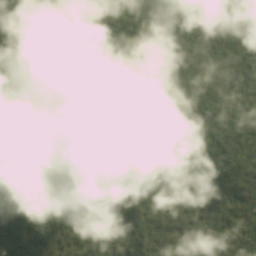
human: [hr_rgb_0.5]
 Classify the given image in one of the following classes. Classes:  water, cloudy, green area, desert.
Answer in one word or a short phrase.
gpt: cloudy